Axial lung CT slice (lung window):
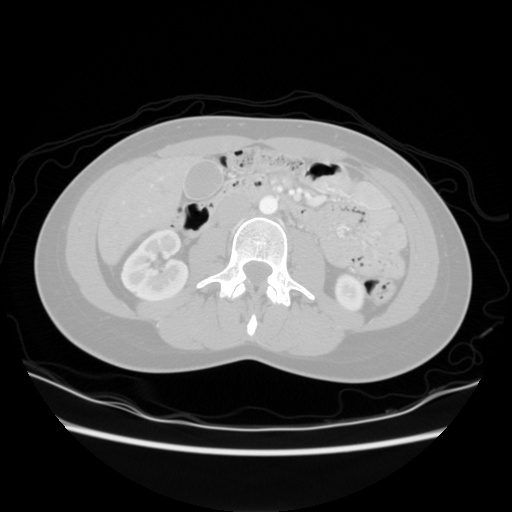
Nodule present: no